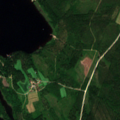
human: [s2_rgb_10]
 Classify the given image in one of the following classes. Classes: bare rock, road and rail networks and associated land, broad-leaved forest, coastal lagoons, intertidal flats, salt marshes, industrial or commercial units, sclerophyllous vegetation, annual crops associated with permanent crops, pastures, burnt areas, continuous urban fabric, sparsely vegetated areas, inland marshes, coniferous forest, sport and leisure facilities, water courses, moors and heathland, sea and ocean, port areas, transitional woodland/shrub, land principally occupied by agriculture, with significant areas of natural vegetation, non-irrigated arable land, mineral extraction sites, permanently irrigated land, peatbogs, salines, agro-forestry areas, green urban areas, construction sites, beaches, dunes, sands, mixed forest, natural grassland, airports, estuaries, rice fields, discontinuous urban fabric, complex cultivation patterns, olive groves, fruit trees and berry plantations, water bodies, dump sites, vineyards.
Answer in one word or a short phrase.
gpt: land principally occupied by agriculture, with significant areas of natural vegetation, coniferous forest, mixed forest, water bodies